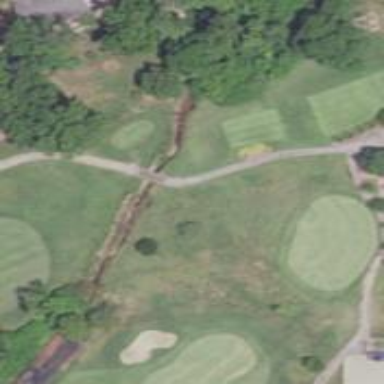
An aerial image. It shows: Asphalt path that serves as golf cartpath.